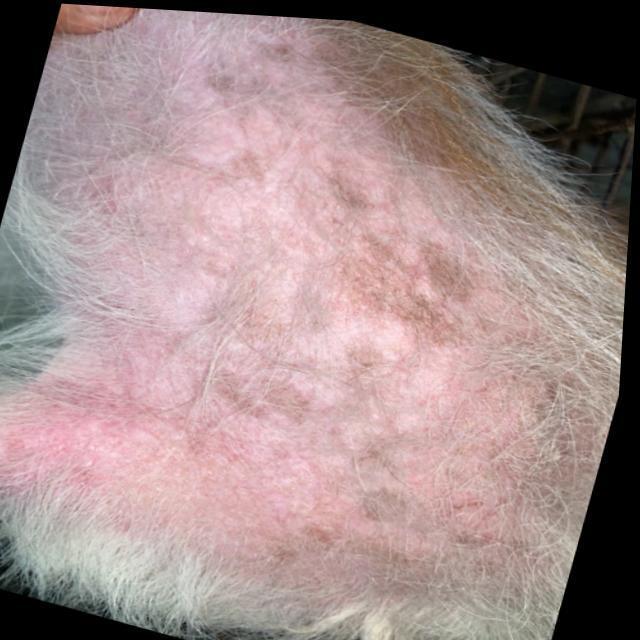
Canine demodicosis (Demodex mange) — caused by Demodex canis mites. Presents with alopecia, follicular papules, pustules, and comedones. Often localized on face and forelimbs.